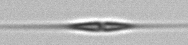
Label: Cylindrotheca